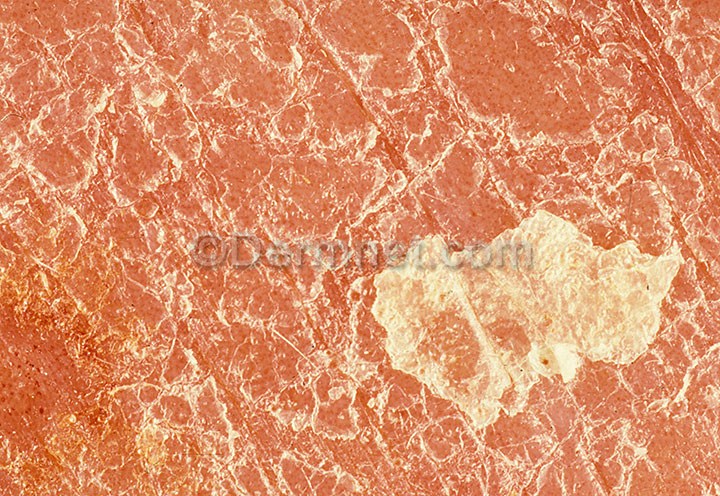
Disease: Psoriasis pictures Lichen Planus and related diseases